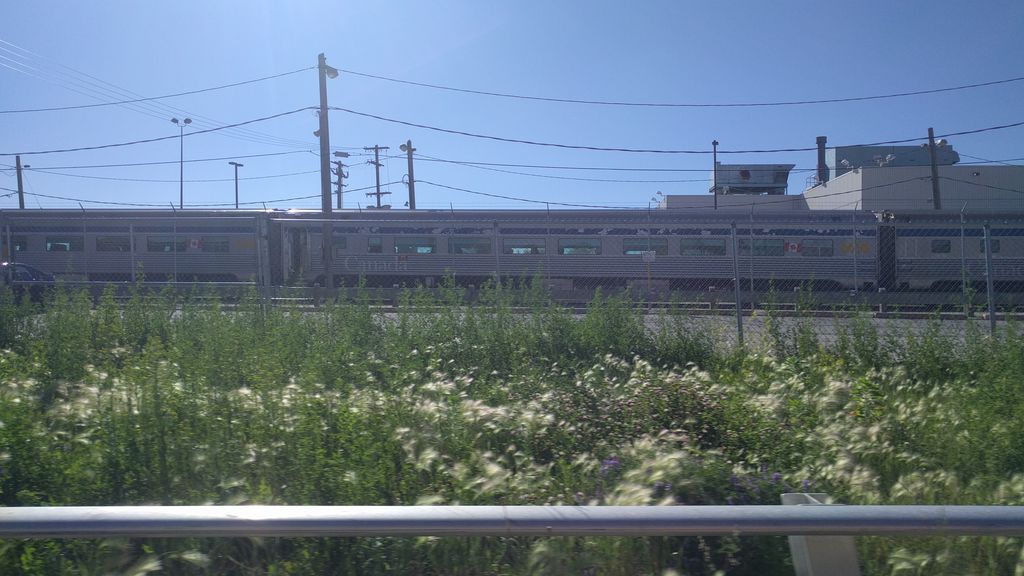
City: winnipeg